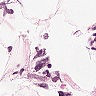
Metastatic tissue present: no